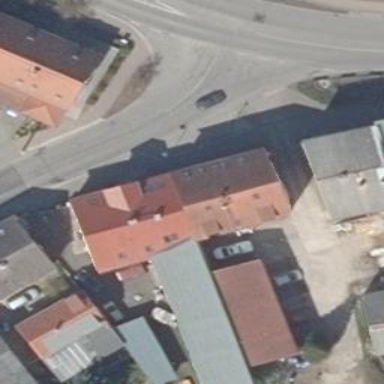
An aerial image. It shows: Residential building.